函数$f(x)=\dfrac{1}{e^{|x|}-2}$的图象大致为( \   \ )

A.

B.

C.

D.

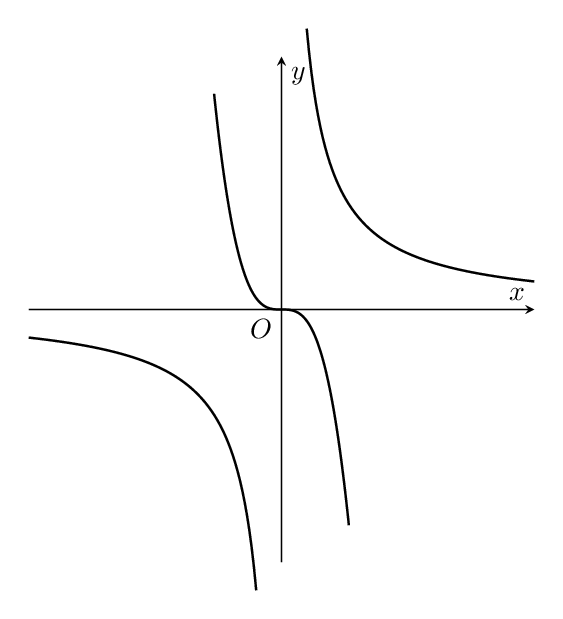
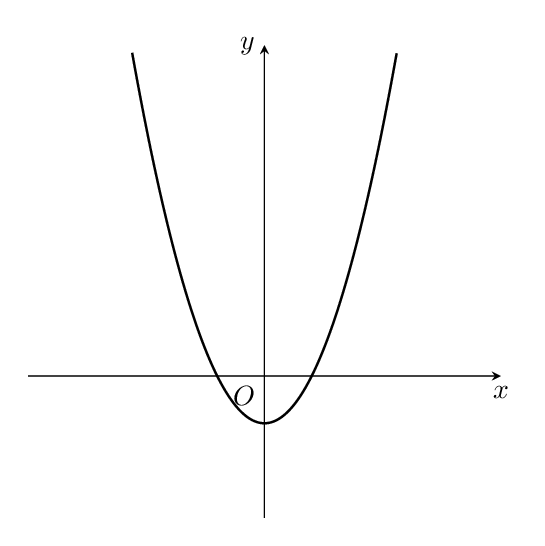
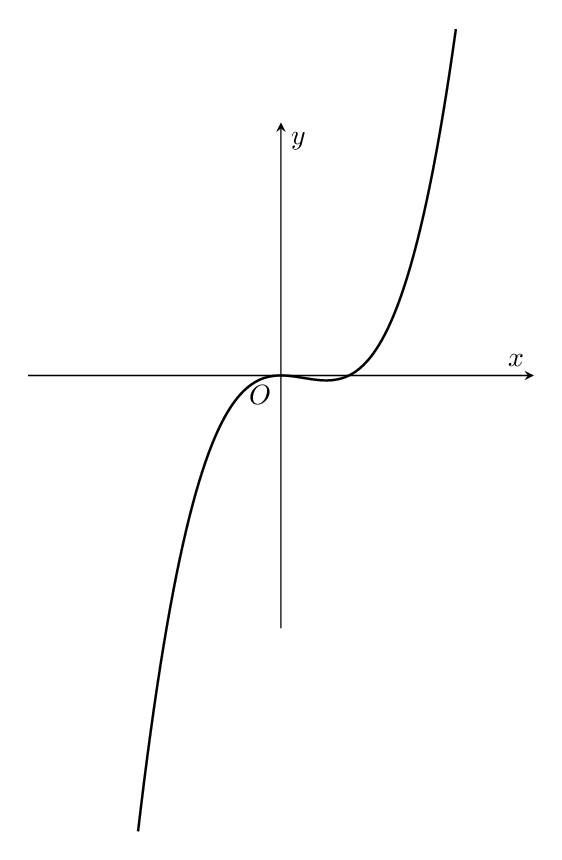
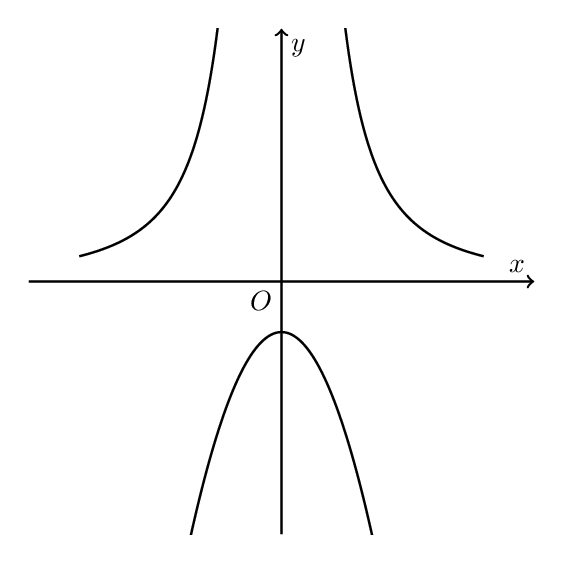
【解答】
\noindent \textbf{【答案】}D

\noindent \textbf{【分析】}求出函数$f(x)$的定义域，分析函数$f(x)$的奇偶性，结合排除法可得出合适的选项.

\noindent \textbf{【详解】}对于函数$f(x)=\dfrac{1}{e^{|x|}-2}$，有$e^{|x|}-2 \neq 0$，解得$x \neq \pm\ln2$，
所以，函数$f(x)$的定义域为$\{x|x \neq \pm\ln2\}$，排除 BC 选项，
又因为$f(-x)=\dfrac{1}{e^{|-x|}-2}=\dfrac{1}{e^{|x|}-2}=f(x)$，故函数$f(x)$为偶函数，排除 A 选项，
故选：D.